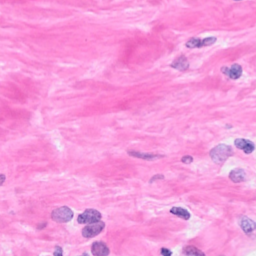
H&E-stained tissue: Breast